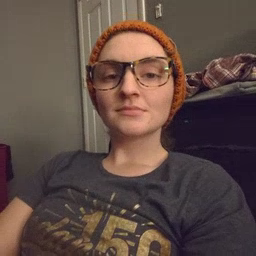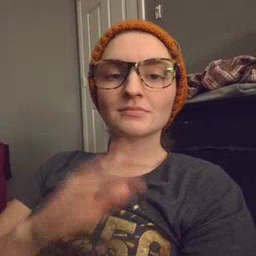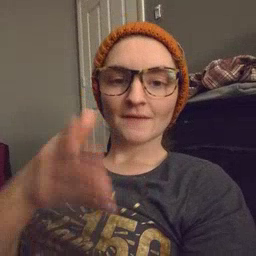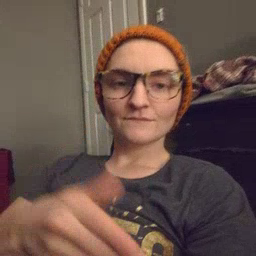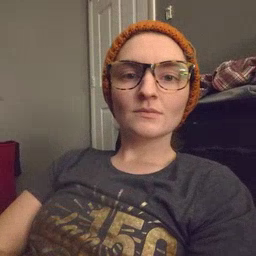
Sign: after